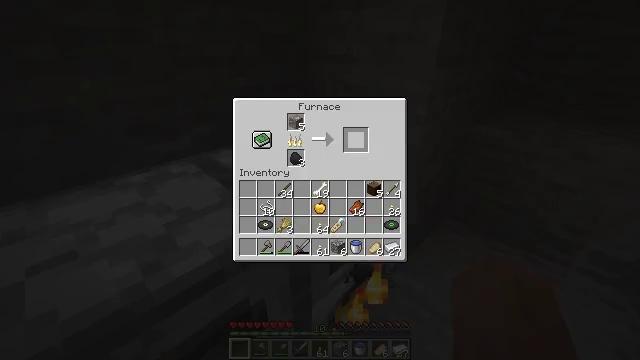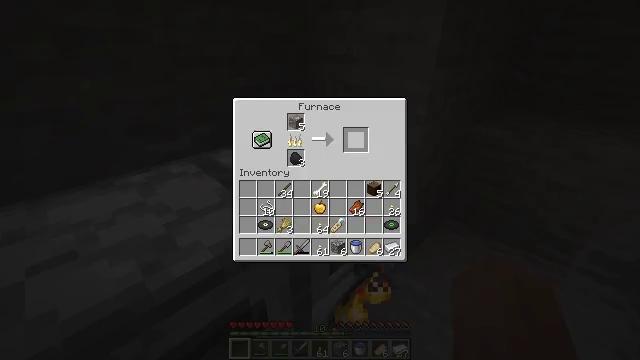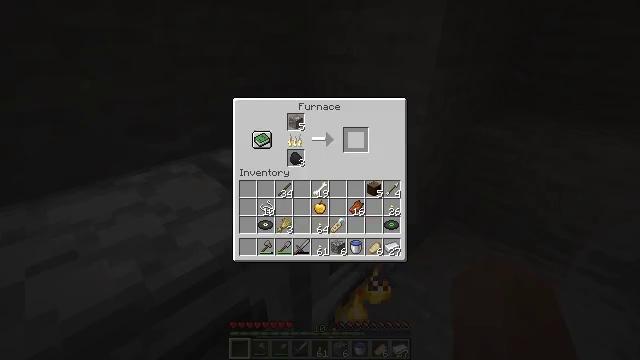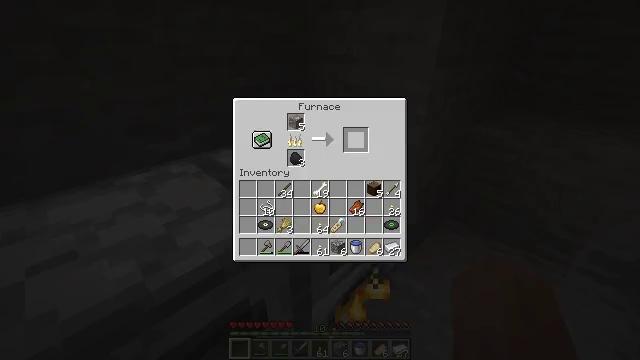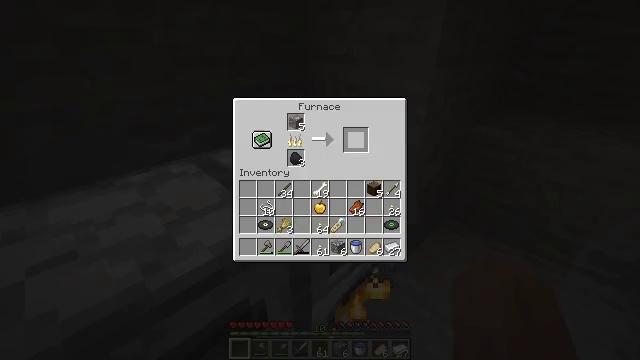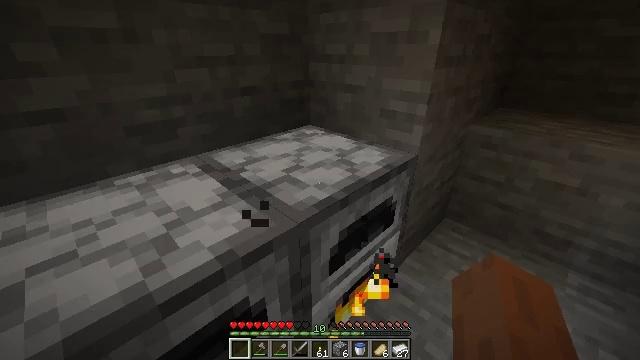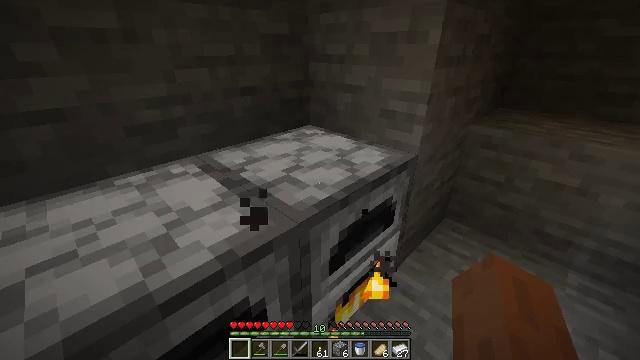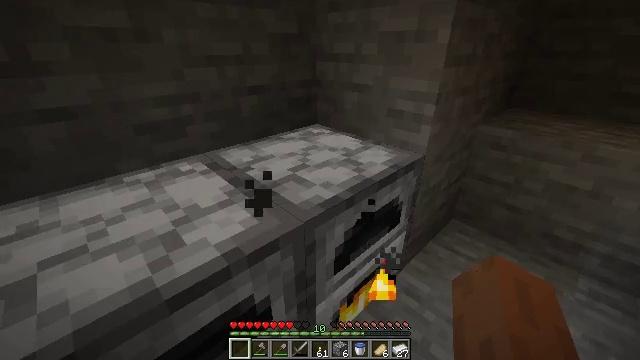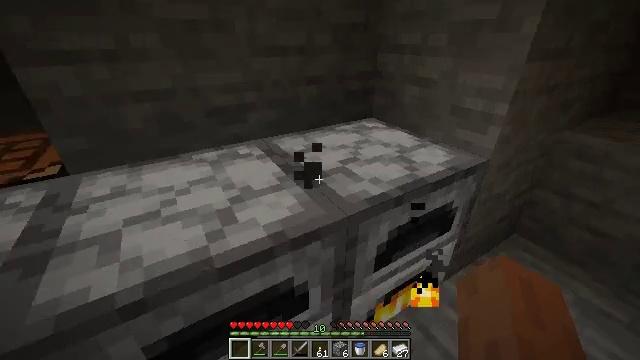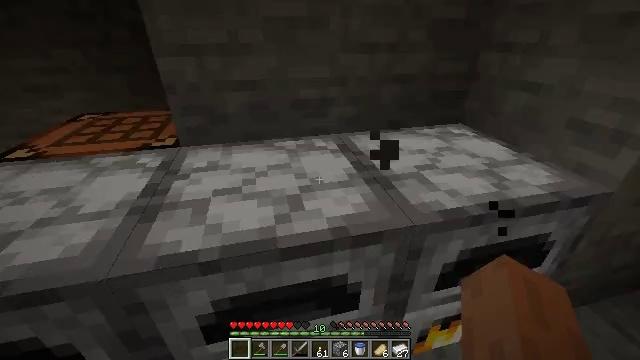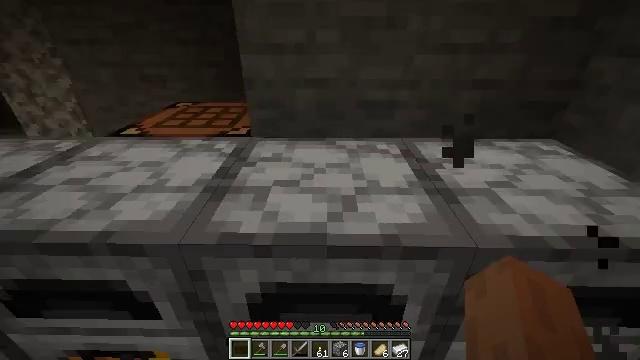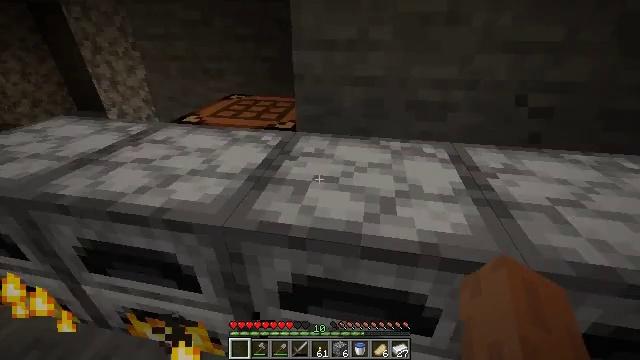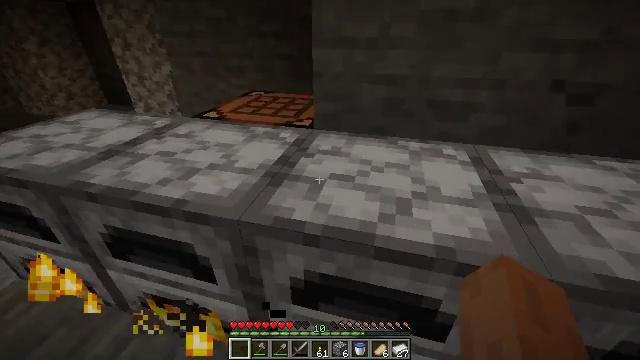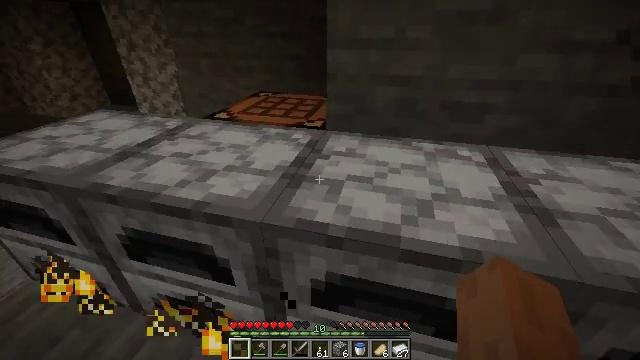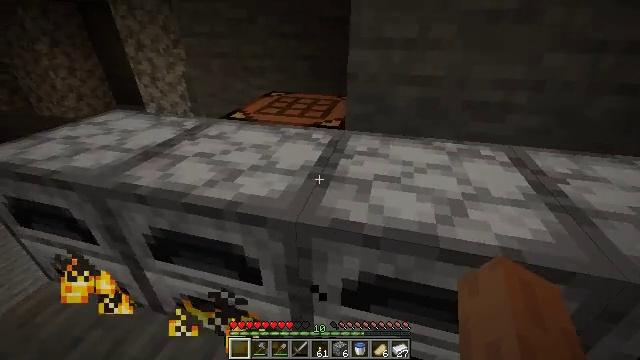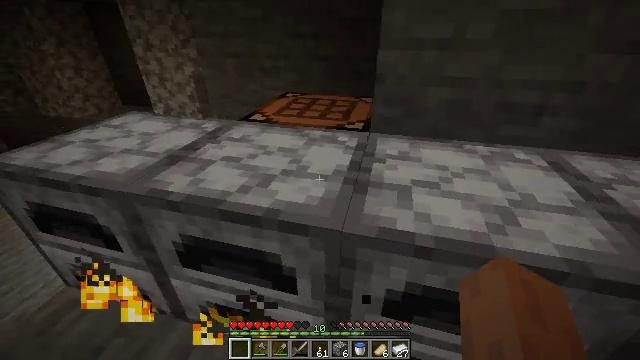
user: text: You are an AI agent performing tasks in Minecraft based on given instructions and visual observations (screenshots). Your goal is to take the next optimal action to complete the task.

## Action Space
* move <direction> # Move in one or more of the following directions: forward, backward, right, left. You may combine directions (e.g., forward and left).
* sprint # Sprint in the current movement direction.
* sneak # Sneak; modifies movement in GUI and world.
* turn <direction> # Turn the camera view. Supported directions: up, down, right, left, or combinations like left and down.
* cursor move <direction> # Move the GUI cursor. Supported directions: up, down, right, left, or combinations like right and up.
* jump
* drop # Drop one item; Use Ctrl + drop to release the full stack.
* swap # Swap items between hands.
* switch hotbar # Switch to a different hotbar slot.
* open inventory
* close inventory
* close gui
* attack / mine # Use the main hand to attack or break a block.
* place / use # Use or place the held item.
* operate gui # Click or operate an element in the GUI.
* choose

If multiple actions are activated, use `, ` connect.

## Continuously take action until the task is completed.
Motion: motion action
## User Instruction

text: Create an iron chestplate in the crafting table with iron ingots.
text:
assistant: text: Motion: sneak, open gui
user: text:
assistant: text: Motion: sneak
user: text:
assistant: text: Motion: sneak
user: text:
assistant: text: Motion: no_op
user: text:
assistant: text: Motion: no_op
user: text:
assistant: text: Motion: close gui
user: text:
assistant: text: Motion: turn left
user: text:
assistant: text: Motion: turn left and down
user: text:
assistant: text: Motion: turn left
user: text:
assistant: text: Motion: turn left
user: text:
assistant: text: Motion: turn left
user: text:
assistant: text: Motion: turn left
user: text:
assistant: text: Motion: move left
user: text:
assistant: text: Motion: move left
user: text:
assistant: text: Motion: move forward and move left
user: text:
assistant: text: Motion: move forward and move left, turn right and up
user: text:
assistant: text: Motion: move forward, turn right
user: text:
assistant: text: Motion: move forward, turn right
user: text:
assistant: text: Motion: turn right
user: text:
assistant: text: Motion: turn right and up
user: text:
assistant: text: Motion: turn right and up
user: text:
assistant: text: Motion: no_op
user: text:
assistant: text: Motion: no_op
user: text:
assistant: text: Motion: no_op
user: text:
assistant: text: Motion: no_op
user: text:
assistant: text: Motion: no_op
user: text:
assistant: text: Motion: no_op
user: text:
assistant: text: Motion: use / place
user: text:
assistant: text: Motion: use / place
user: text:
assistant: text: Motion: use / place